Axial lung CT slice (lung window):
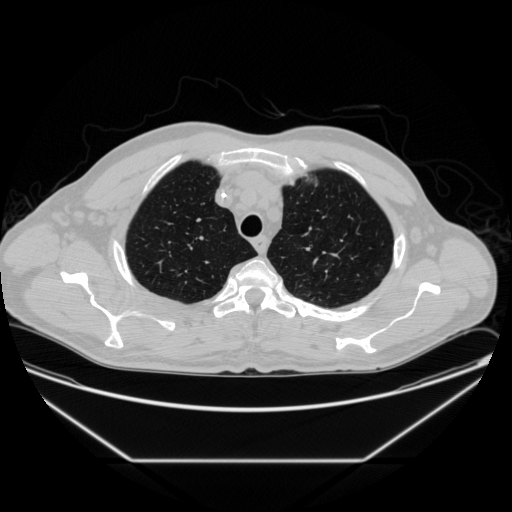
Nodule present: no